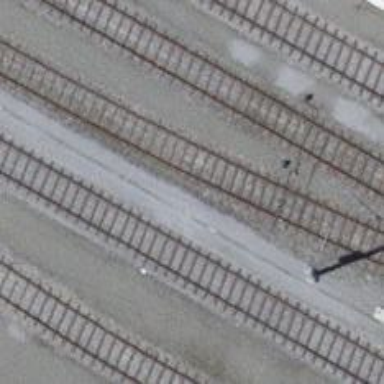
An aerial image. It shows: Yard with single rail track. The railway track is electrified with contact line for service purposes.